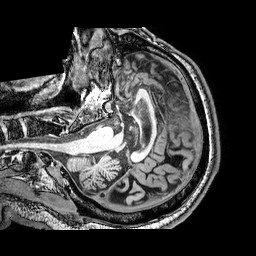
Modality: T1w
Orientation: axial
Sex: male
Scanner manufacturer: philips
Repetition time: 0.008136 s
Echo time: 0.00374 s